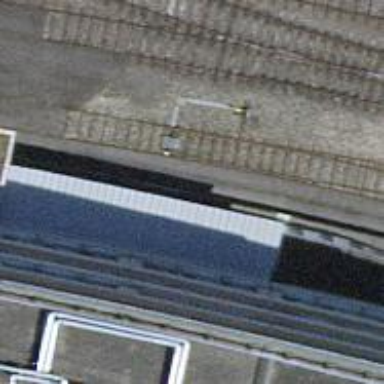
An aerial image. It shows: Railway switch.